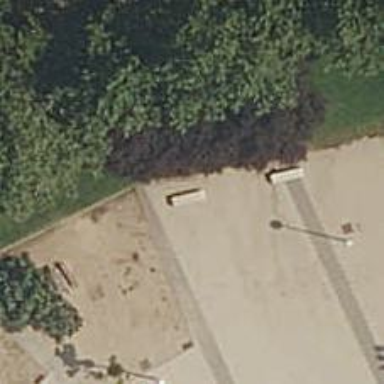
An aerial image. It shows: White bench.